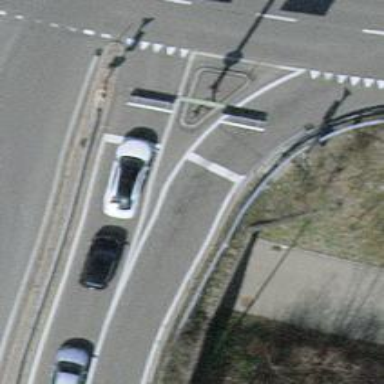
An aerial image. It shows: Road with traffic signals.